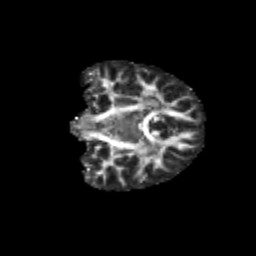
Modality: FA
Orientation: coronal
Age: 13
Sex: female
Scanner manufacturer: siemens
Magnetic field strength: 3 T
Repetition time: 3.8 s
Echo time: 0.07 s